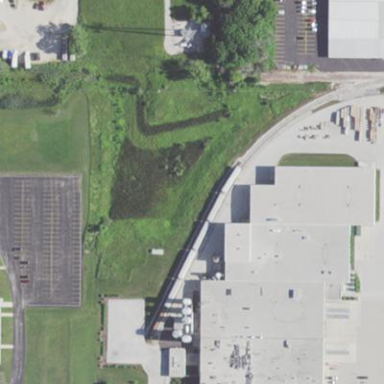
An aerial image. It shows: Industrial building.